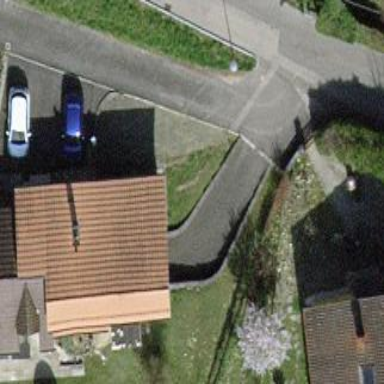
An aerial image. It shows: Detached building.